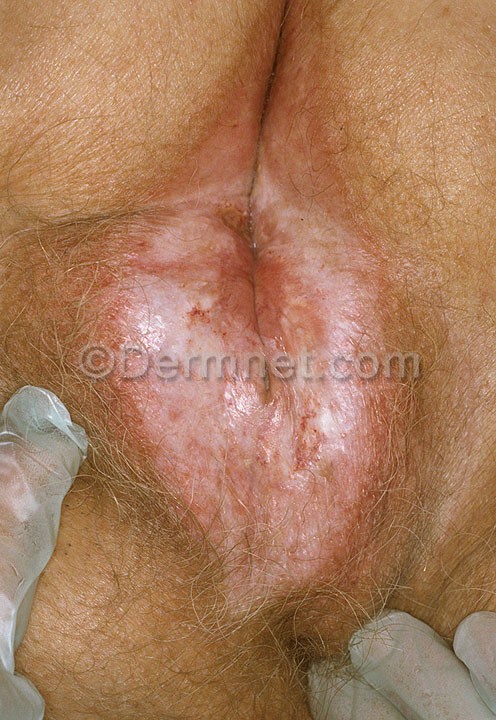
Disease: Psoriasis pictures Lichen Planus and related diseases